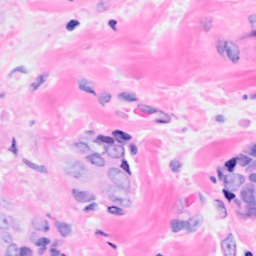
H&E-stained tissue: Breast